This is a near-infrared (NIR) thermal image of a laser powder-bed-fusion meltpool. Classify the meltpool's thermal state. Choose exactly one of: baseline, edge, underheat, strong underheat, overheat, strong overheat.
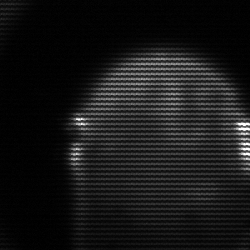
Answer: edge